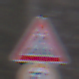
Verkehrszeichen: FussgaengerueberwegRechts
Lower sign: Geschwindigkeit50
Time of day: Midday
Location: Outdoor (Nature)
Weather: Overcast
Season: Autumn
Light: Natural